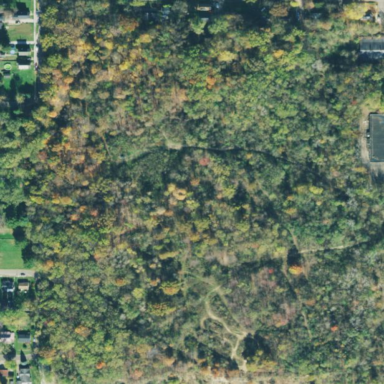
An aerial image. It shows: Serene woodland landscape.